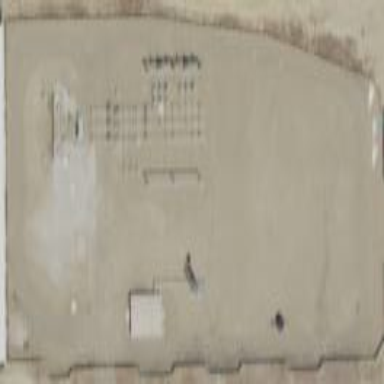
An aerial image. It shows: Power substation.